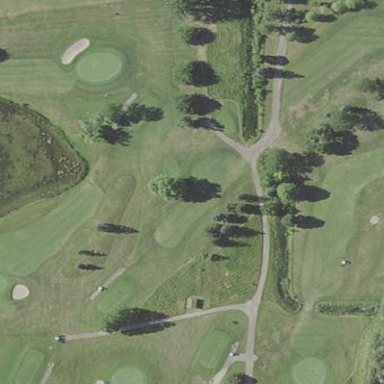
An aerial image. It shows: Scenic golf fairway.